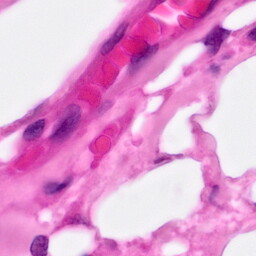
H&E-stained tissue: Pancreatic